Chest X-ray. View position: AP
Patient age: 35
Patient sex: M
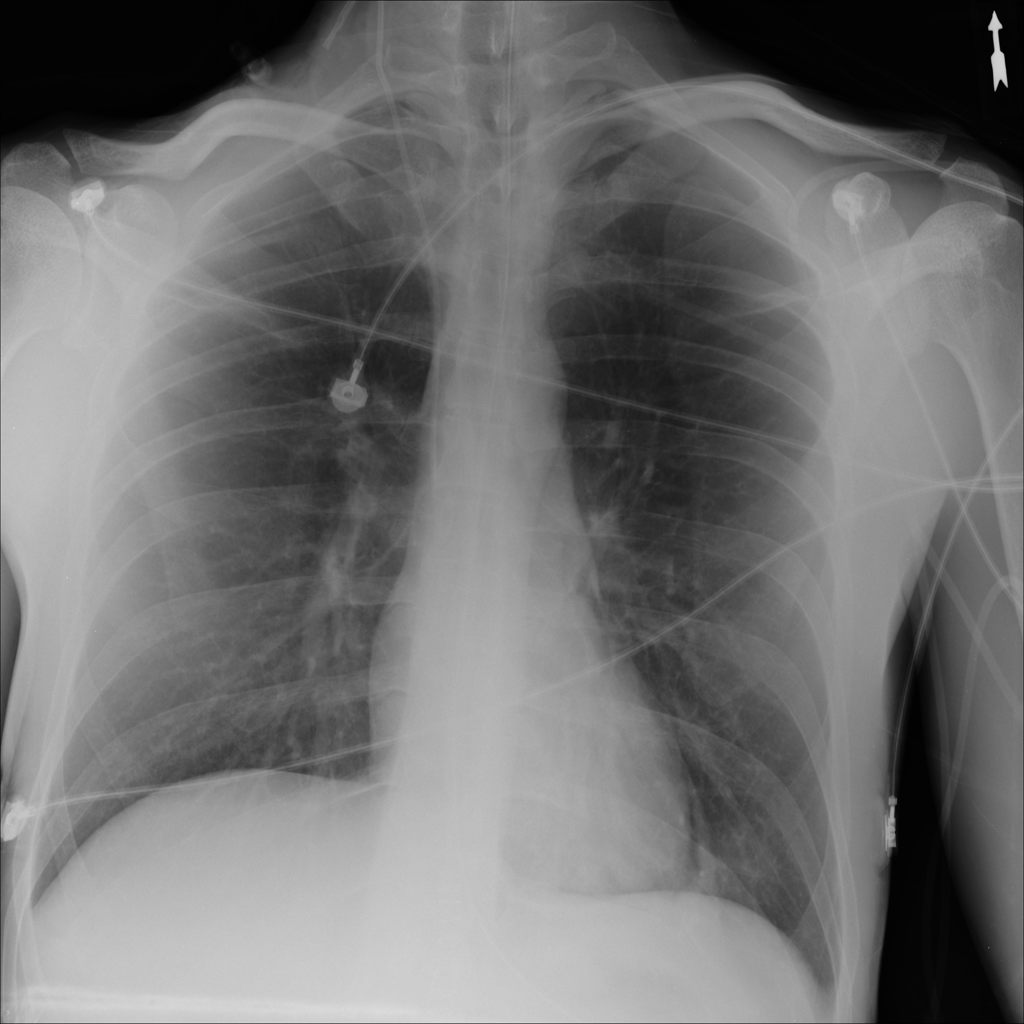
Finding: Pneumothorax